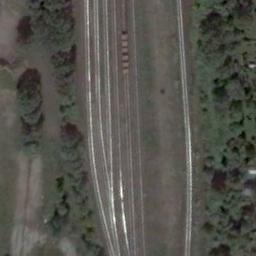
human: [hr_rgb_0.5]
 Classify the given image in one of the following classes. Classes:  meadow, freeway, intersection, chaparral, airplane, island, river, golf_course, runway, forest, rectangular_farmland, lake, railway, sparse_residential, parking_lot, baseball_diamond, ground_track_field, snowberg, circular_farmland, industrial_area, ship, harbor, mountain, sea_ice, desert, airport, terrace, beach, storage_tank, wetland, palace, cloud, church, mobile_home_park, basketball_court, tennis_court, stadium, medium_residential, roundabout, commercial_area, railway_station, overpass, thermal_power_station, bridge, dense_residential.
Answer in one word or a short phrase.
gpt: railway